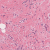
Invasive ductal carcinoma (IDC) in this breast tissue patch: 1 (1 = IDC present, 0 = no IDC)